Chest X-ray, PA view. Patient: 37 years old, sex M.
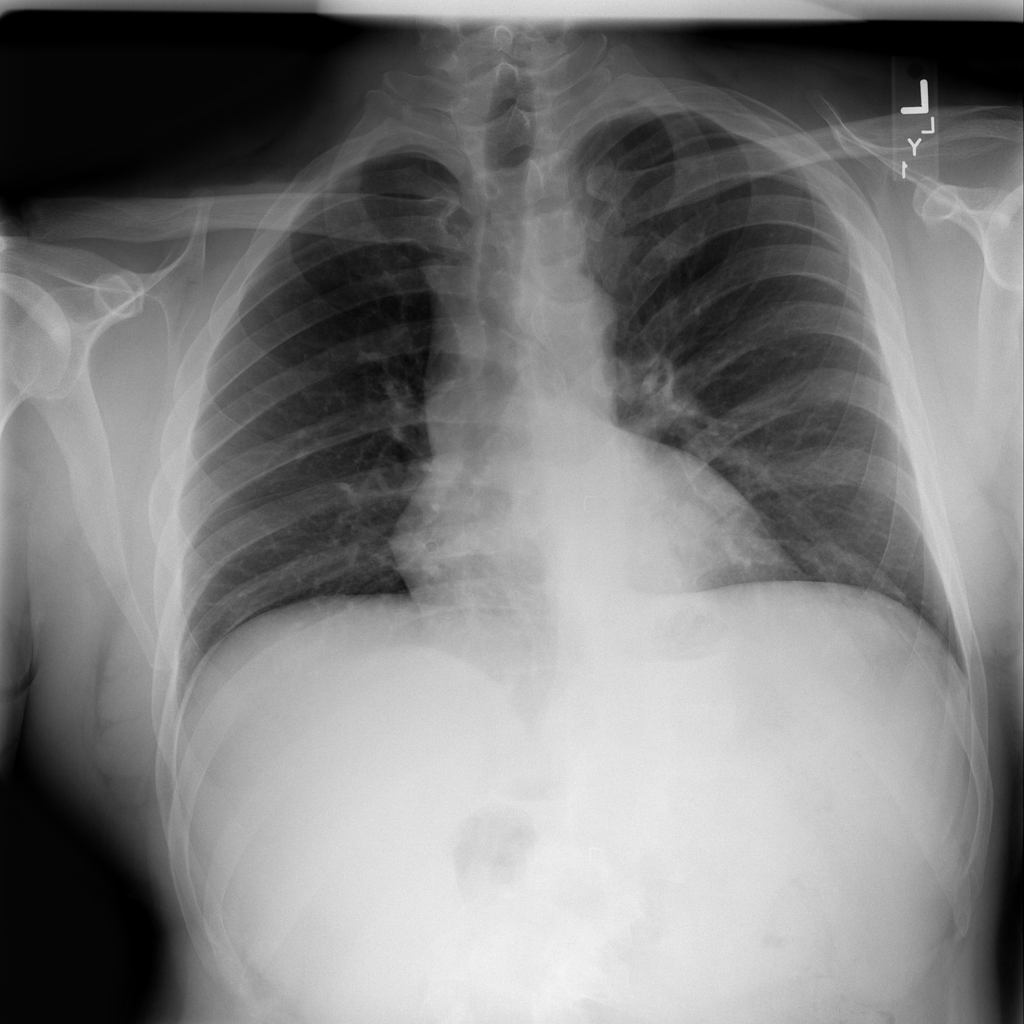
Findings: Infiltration